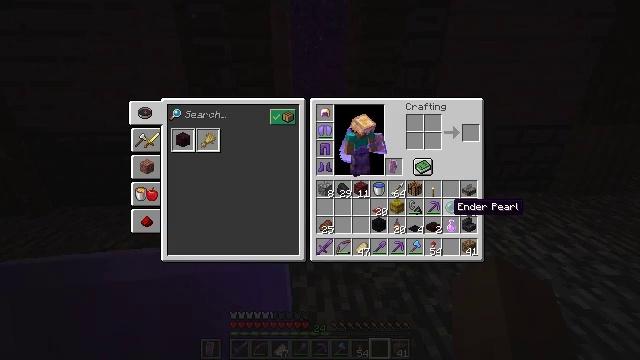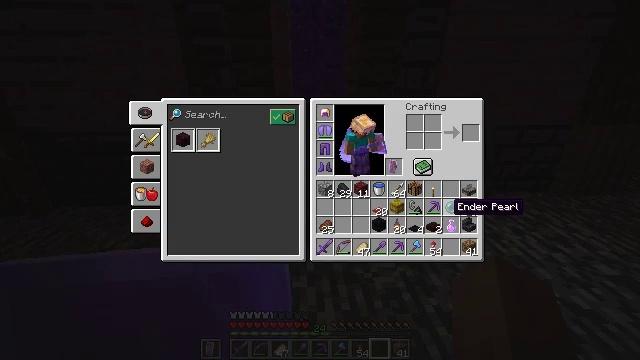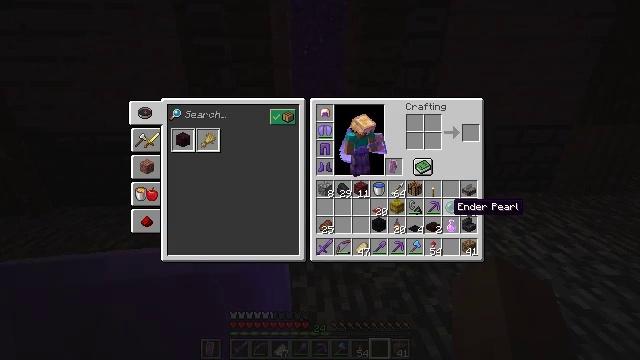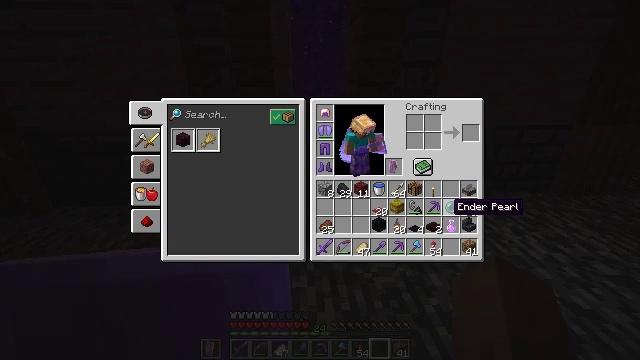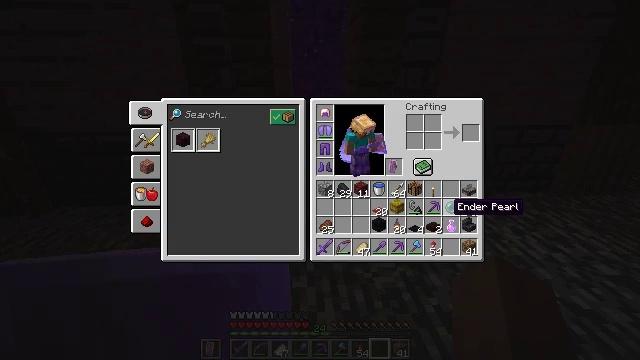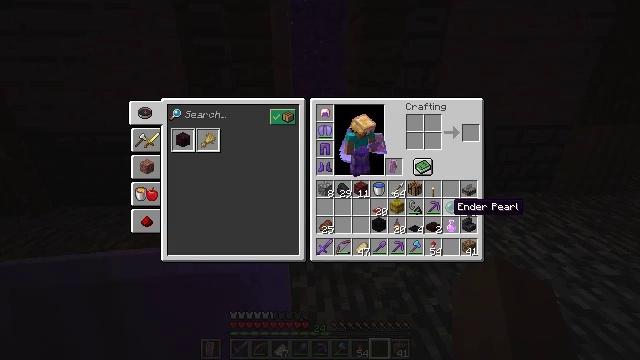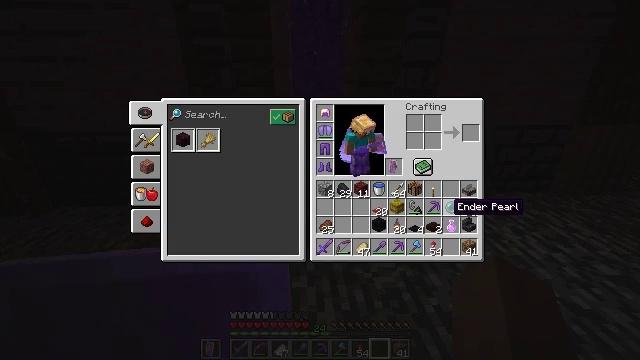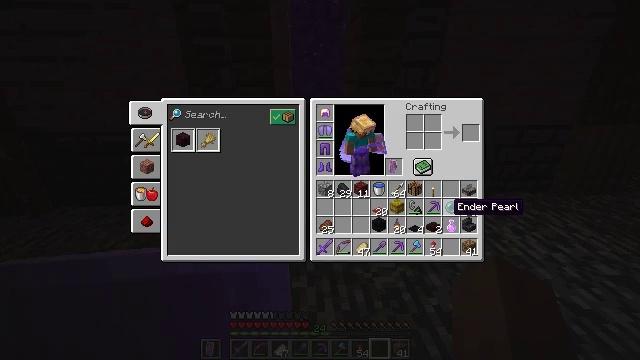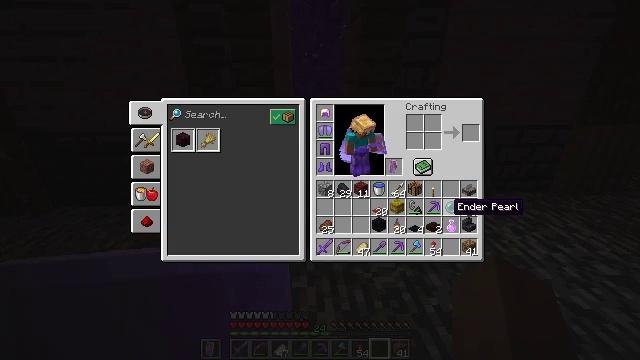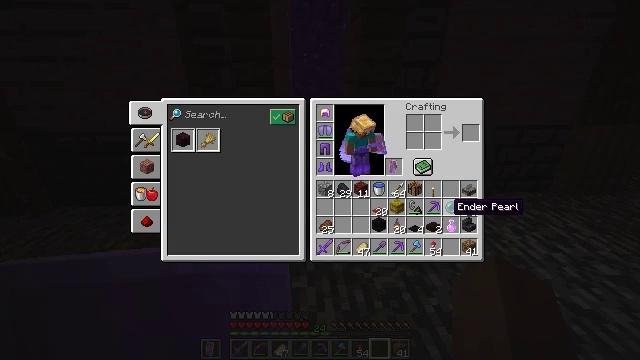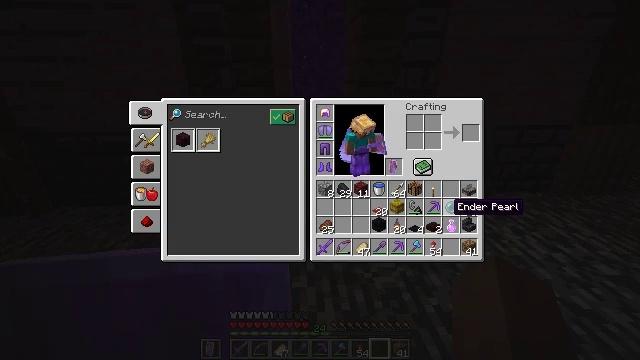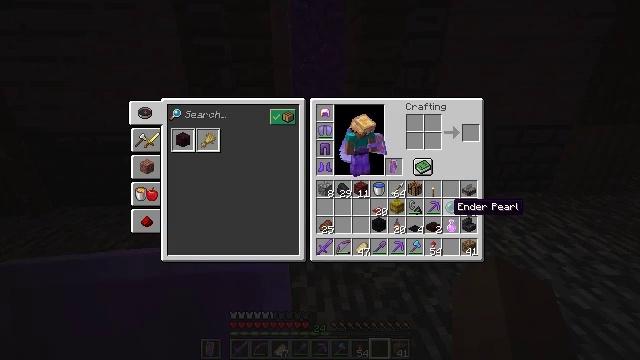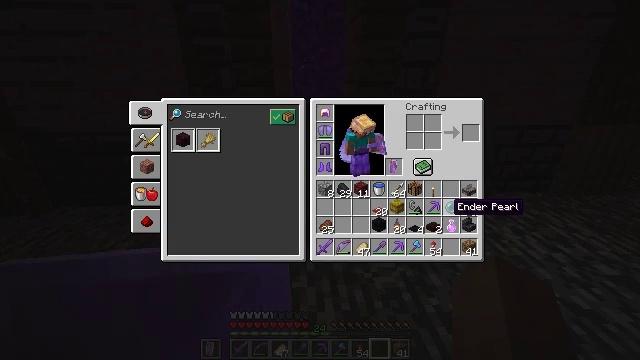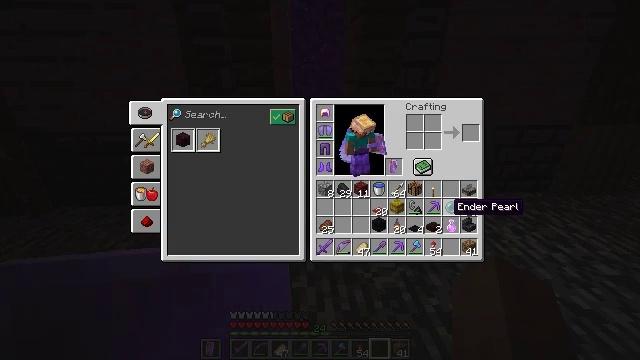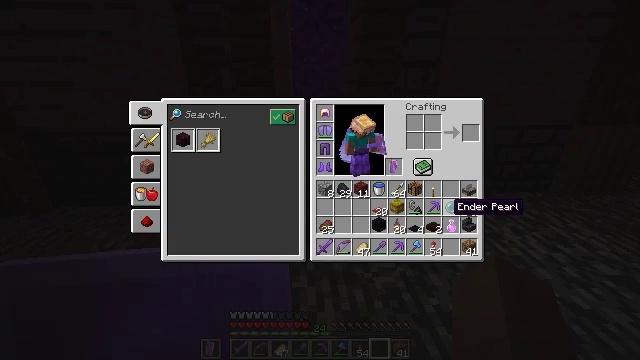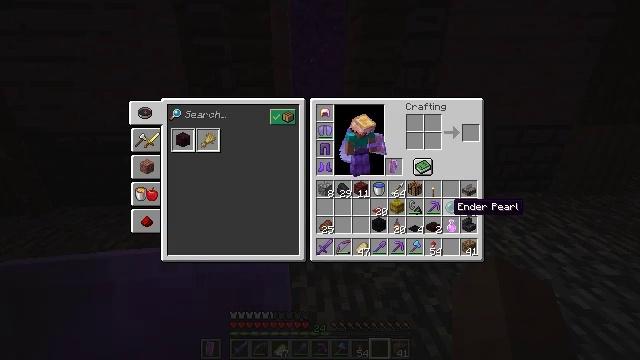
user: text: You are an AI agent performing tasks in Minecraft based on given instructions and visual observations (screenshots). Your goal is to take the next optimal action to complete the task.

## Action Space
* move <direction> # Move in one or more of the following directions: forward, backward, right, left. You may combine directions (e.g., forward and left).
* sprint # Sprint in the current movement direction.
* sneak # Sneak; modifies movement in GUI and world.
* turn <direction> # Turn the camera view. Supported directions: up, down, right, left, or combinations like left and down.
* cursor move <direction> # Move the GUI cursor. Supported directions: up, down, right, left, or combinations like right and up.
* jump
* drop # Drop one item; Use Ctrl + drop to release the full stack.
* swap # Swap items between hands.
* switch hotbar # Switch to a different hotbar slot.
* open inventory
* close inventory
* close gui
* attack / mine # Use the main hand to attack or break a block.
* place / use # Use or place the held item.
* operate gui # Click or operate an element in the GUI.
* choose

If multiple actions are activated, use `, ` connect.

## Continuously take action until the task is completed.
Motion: motion action
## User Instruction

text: Mine nether bricks.
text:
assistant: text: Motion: no_op
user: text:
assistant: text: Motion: no_op
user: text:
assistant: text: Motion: no_op
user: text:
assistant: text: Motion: no_op
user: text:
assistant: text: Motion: no_op
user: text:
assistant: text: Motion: no_op
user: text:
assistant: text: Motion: no_op
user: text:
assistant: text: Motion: no_op
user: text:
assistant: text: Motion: no_op
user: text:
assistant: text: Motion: no_op
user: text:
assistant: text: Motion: no_op
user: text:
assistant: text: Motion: no_op
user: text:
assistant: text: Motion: no_op
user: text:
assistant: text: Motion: no_op
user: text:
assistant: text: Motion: no_op
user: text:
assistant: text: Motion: no_op
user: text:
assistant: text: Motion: no_op
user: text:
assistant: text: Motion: no_op
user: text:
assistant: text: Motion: no_op
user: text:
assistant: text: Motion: no_op
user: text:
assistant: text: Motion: no_op
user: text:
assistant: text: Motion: no_op
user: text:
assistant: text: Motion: no_op
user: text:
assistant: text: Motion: no_op
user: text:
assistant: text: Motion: no_op
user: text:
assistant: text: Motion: no_op
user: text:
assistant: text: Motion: no_op
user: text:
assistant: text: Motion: no_op
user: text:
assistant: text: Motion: no_op
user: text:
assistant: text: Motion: no_op